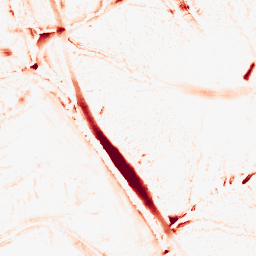
Category: morphological
Decomposition family: morphological
Decomposition parameters: operation: opening
size: 10
Upsampling method: quartic
Upsampling parameters: scale: 2
Upsampling scale: 2